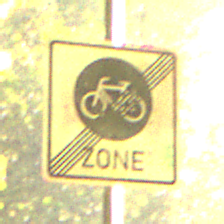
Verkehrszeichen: EndeFahrradzone
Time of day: SunriseSunset
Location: Outdoor (Nature)
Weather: PartlyCloudy
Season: NotSpecified
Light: Natural